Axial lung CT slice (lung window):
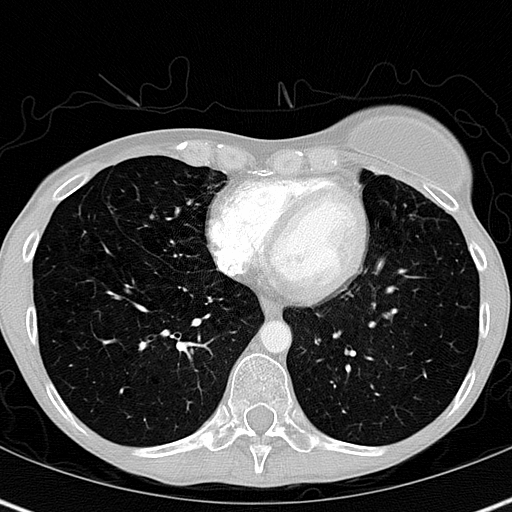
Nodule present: no